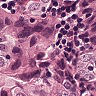
Metastatic tissue present: yes